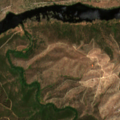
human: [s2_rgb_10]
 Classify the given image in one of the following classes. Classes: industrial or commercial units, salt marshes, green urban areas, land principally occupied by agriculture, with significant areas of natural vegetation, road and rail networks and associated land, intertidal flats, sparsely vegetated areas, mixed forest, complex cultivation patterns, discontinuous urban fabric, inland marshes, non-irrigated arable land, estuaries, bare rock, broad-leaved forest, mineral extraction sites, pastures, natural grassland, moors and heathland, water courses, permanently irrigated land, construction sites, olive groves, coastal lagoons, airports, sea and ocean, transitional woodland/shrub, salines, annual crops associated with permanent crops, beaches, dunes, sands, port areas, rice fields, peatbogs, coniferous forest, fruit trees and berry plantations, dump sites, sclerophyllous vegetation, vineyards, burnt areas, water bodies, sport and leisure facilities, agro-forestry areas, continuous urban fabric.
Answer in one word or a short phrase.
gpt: olive groves, broad-leaved forest, sclerophyllous vegetation, transitional woodland/shrub, water courses